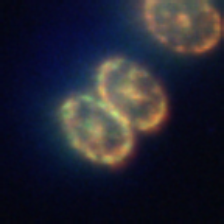
Taxon: Thalassiosira
Group: Diatoms